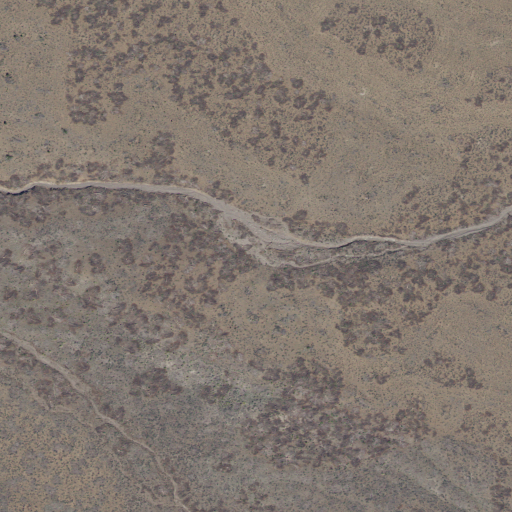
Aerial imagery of valley in Utah named Jackie Canyon containing shrub and evergreen forest